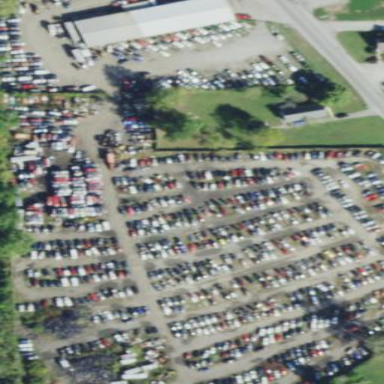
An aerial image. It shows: Scrap yard located in industrial area.